Question: I've got the theme "darkly" at bootswatch, but whenever I run the application I get the same theme as the starter.
If I make any change on my project, the theme changes to "darkly" but if I press F5 I get the starter one again.

I found the problem but couldn't solve it. When running the application it's getting another bootstrap.min.css instead of mine. I didn't find where is the bootstrap.min.css the application is running but if I do you'll get noticed!
Here is the code:
<URL>
All css and js files are into aula_1/aula_1.
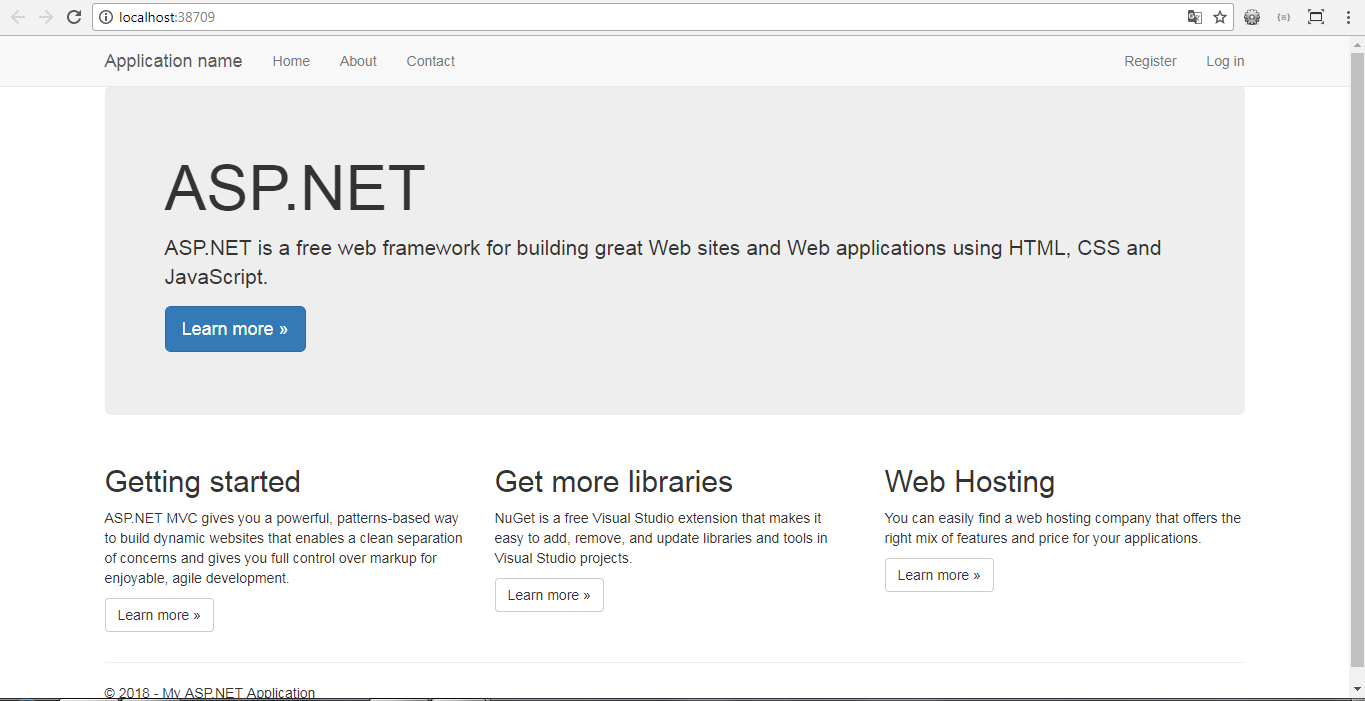
Answer: I looked your files and be the bundles.
The default bundles can come with css files from web.
After debugging check which files are being used.
Look at App_Start > BundleConfig and edit the files from there.
The renderers are on Views>Shared>_Layout.cshtml. You can, optionaly, remove the '@Styles.Render' and make them manually.
'''
<link href="/Content/bootstrap.min.css" rel="stylesheet" type="text/css" />
'''
Or drag and drop you files from solution window.
Try to remove the cache if not done already. (Ctrl+F5)
About bundling:
<URL>